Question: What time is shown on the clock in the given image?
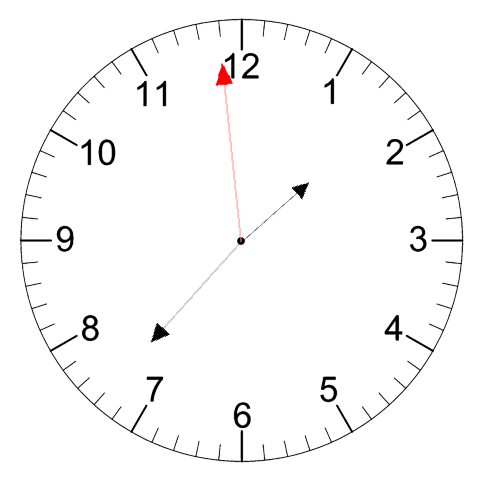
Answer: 01:36:59